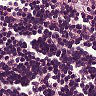
Metastatic tissue present: no